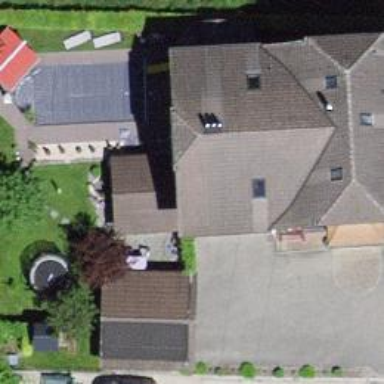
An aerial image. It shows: Residential building.